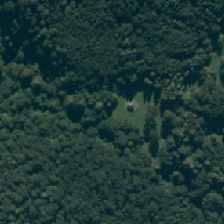
Land cover: manuka_kanuka